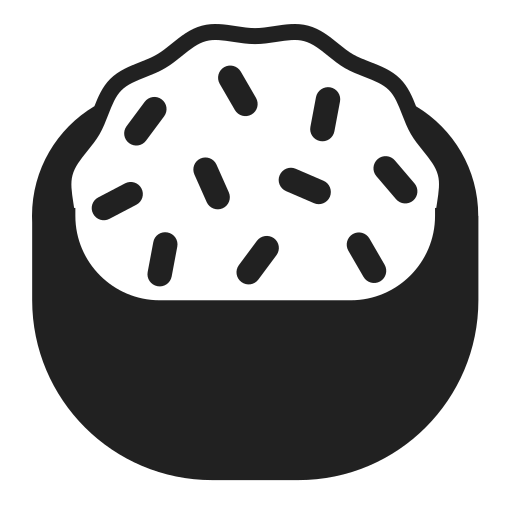
cooked rice high contrast